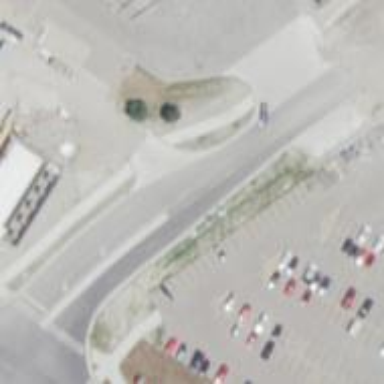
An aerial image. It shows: Crossing on footway.